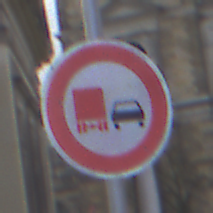
Verkehrszeichen: UeberholverbotKraftfahrzeuge
Umgebung: Outdoor, Urban
Tageszeit: MorningAfternoon
Wetter: PartlyCloudy
Licht: Natural
Jahreszeit: NotSpecified
Kontrast: LowContrast